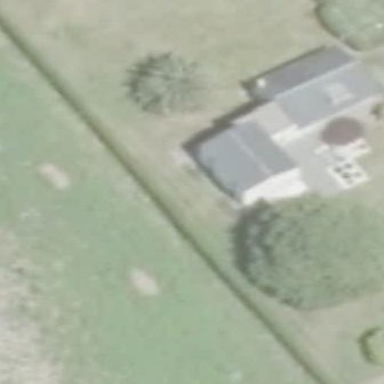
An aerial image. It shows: Simple house.